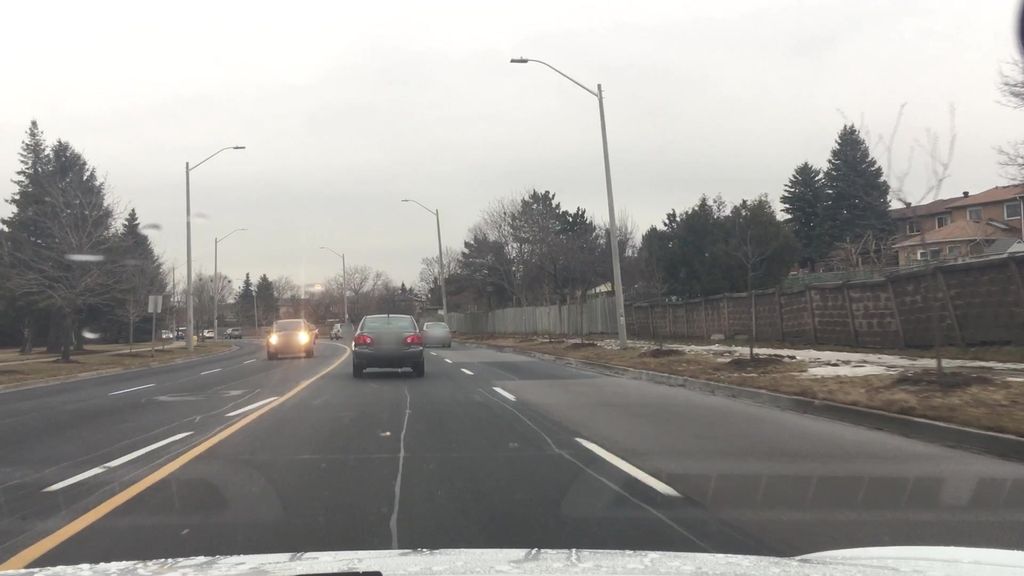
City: toronto